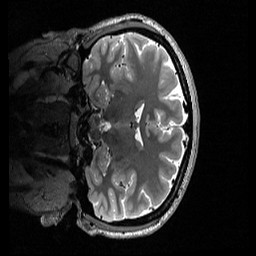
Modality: T2w
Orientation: coronal
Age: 26
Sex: female
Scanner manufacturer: siemens
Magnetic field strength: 3 T
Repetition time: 3.2 s
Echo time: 0.566 s